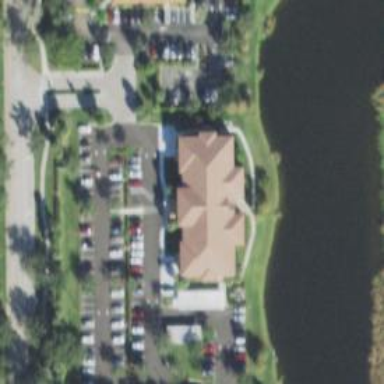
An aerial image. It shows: Clinic.